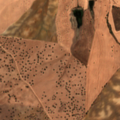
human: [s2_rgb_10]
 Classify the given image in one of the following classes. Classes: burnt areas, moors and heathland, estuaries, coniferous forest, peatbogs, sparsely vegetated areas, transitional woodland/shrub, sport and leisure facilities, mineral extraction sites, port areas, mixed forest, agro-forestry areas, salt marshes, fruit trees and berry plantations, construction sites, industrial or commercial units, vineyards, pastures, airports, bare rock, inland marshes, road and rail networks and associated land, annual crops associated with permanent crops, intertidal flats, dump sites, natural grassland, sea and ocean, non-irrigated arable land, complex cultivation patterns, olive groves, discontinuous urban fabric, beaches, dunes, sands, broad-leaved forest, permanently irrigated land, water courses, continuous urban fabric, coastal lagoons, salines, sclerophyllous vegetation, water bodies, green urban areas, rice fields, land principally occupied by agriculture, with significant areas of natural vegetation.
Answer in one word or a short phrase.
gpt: non-irrigated arable land, agro-forestry areas